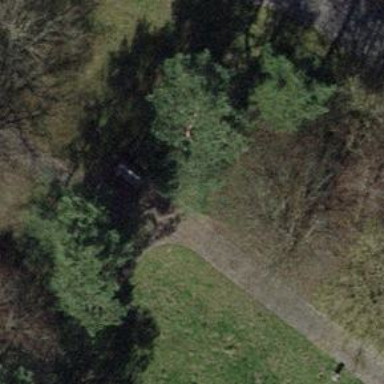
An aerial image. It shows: Brown bench.